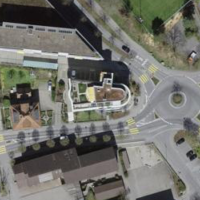
EUNIS habitat code: 55
Species observed at this site:
Hedera helix